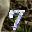
Label: 7